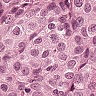
Metastatic tissue present: yes